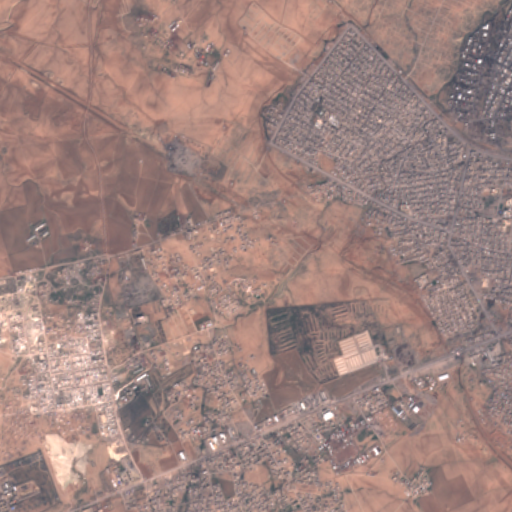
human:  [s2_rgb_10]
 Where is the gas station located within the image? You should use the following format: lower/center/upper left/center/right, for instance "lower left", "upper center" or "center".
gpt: The gas station is located in the lower right of the image.
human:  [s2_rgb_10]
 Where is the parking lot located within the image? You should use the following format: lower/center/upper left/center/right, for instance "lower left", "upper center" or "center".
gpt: The parking lot is located in the lower right of the image.
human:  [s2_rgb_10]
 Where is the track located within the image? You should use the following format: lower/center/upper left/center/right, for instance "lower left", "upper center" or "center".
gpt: There is no track in the image.